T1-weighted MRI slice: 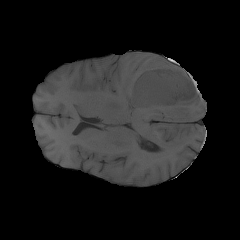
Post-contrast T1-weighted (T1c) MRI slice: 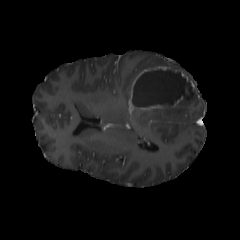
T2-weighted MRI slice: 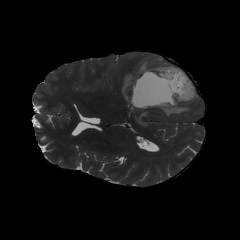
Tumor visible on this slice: yes